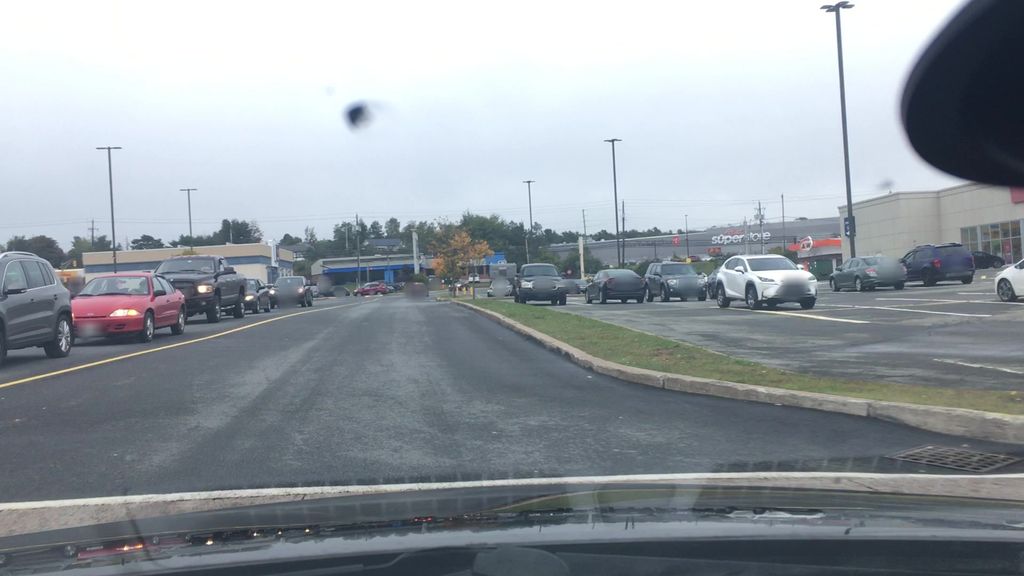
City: halifax